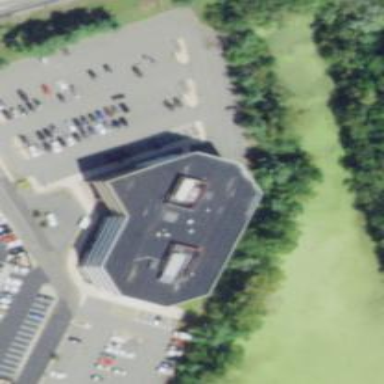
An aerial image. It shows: Commercial building.